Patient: sex F, age 19
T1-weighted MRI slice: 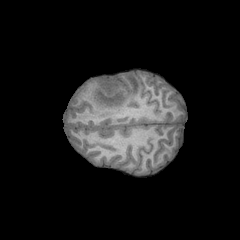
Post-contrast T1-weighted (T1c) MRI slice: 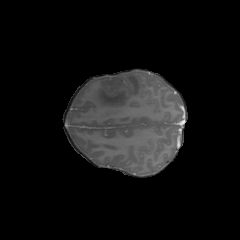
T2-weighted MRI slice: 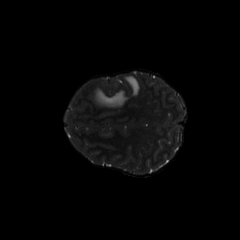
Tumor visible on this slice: yes
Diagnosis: Astrocytoma, IDH-mutant
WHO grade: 4